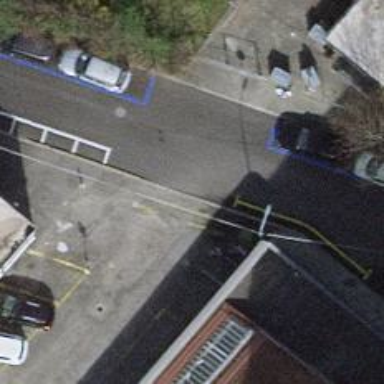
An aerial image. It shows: Bicycle parking area with asphalt surface.